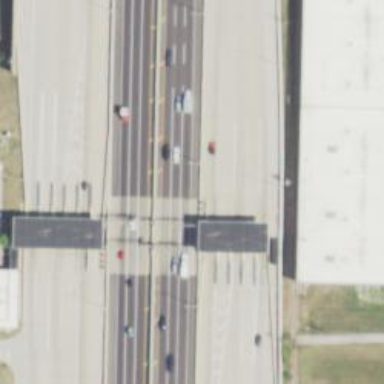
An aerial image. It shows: Toll gantry on the road.